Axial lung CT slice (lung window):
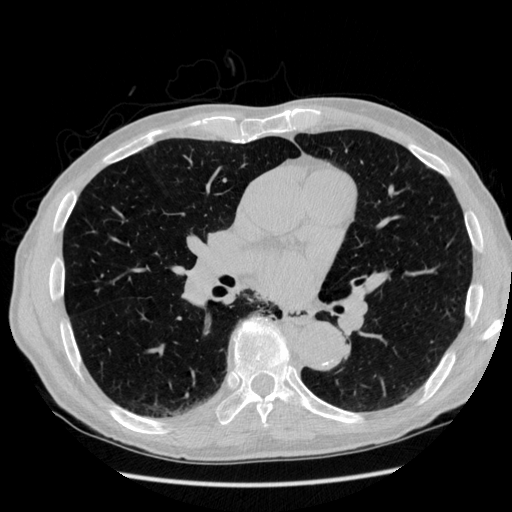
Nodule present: no